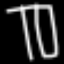
Label: pants